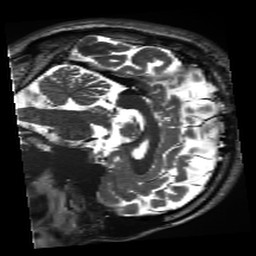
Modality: inplaneT2
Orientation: sagittal
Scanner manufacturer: siemens
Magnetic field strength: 3 T
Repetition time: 11 s
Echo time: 0.059 s